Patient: sex M, age 29
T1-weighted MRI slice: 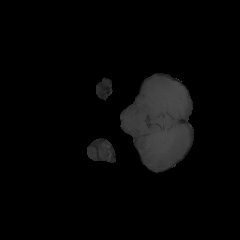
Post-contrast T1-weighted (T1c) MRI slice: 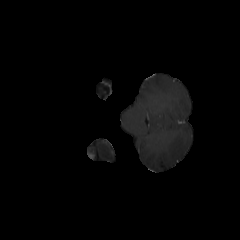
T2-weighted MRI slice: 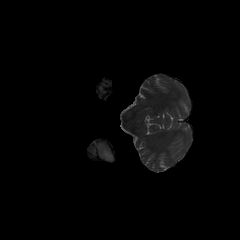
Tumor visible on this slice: yes
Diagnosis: Astrocytoma, IDH-mutant
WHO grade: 4